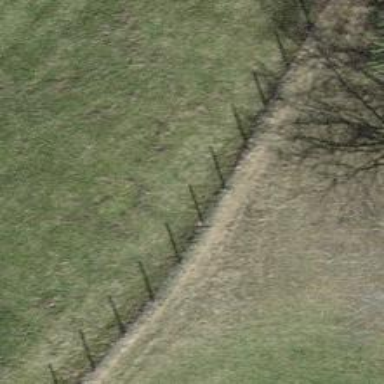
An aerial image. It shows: Ground path.